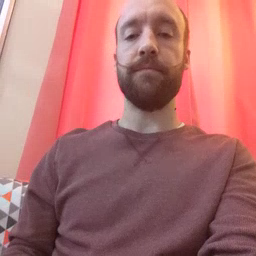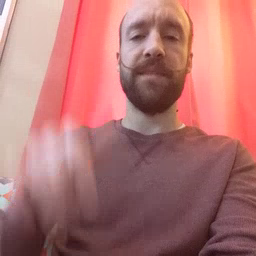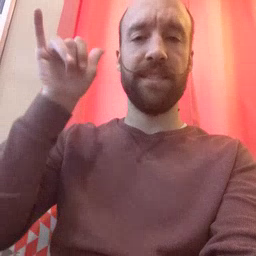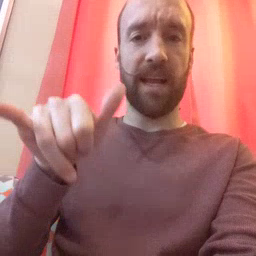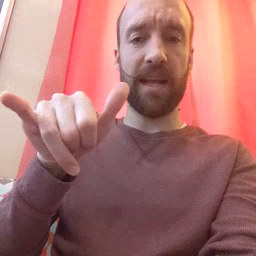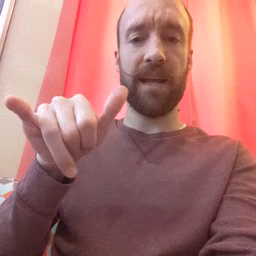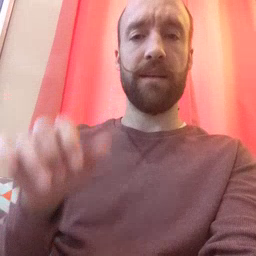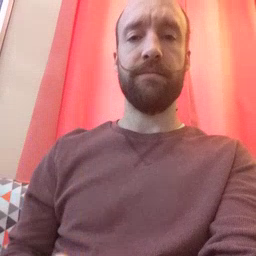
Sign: stay